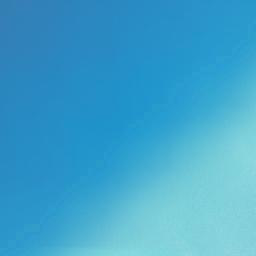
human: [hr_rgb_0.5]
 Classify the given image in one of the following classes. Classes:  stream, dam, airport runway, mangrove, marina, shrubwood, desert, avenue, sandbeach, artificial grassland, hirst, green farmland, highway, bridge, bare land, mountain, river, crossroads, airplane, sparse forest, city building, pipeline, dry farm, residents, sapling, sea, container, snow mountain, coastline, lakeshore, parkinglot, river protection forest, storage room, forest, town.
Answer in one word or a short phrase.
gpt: sea